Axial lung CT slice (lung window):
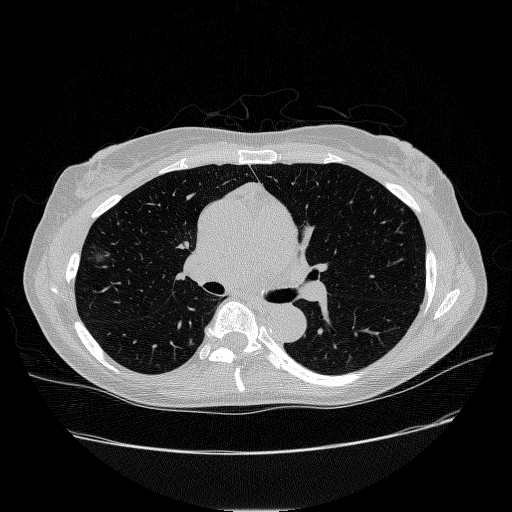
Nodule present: yes
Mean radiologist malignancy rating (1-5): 4